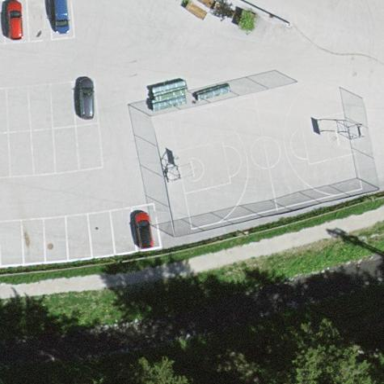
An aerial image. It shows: Tartan basketball court on the leisure land pitch.